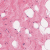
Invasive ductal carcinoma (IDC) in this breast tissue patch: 0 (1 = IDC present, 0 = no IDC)